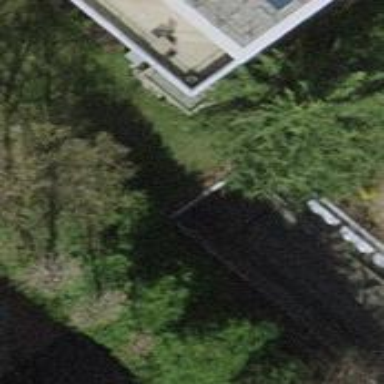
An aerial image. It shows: Driveway tunnel.